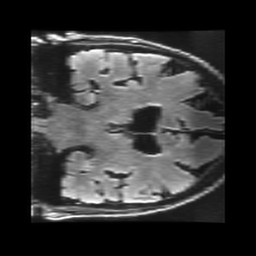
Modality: FLAIR
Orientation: coronal
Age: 83
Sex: male
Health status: healthy
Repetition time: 12 s
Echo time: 0.09782 s